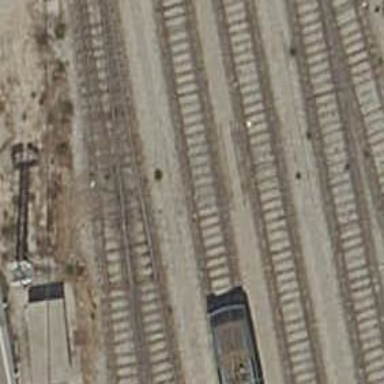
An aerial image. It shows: Rail yard with electrified contact lines for railway operations.